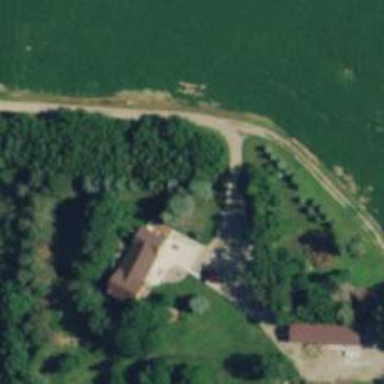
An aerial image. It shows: Driveway.